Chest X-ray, AP view. Patient: 31 years old, sex M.
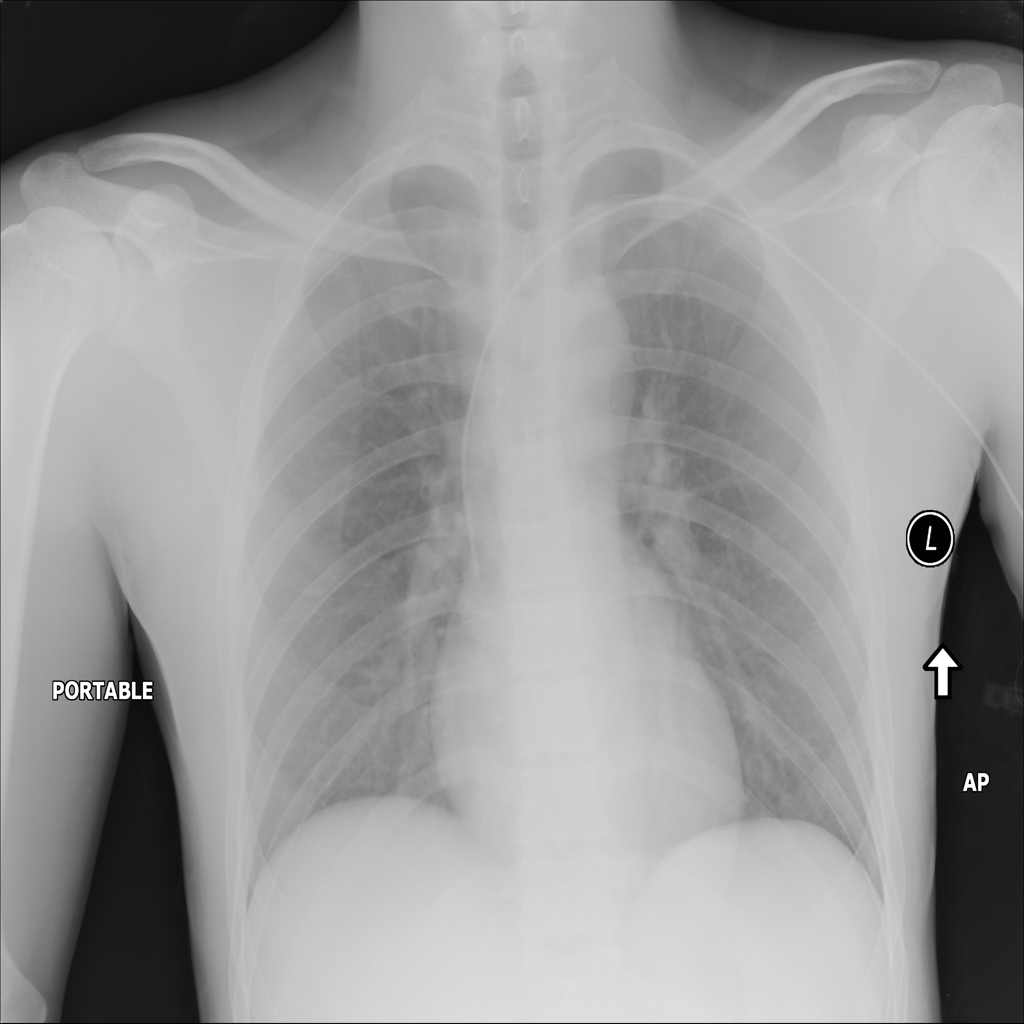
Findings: No Finding